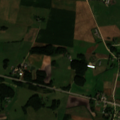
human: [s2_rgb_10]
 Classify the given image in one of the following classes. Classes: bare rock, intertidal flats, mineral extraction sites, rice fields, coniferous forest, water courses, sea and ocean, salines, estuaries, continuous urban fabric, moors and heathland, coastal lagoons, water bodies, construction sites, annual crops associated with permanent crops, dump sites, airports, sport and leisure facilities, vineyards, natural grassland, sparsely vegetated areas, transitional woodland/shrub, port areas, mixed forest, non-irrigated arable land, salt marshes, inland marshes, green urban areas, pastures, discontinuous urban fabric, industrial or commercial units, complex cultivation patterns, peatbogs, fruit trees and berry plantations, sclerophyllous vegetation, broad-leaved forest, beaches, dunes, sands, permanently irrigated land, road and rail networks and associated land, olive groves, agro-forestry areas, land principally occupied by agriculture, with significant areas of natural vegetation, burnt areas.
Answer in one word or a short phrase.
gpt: non-irrigated arable land, pastures, complex cultivation patterns, land principally occupied by agriculture, with significant areas of natural vegetation